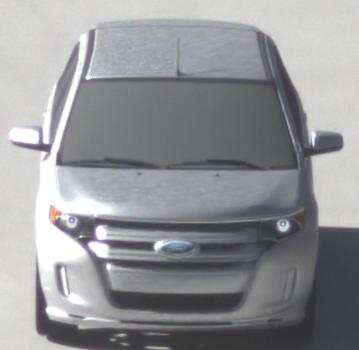
Make: Ford
Model: Edge
Detailed model: Gen. 1 Facelift
Model produced from: 2010
Model produced until: 2015
Doors: 5
Color: white
Road condition: dry road
Daytime: morning or afternoon
Contrast: high contrast